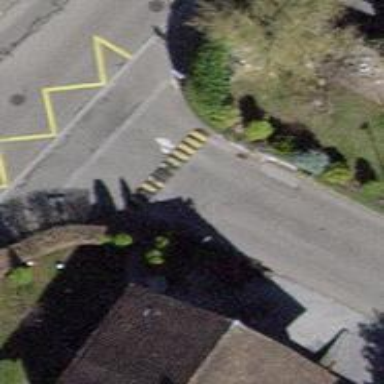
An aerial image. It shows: Bump for traffic calming.